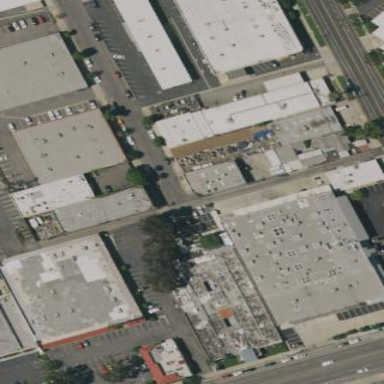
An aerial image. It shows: Commercial building.